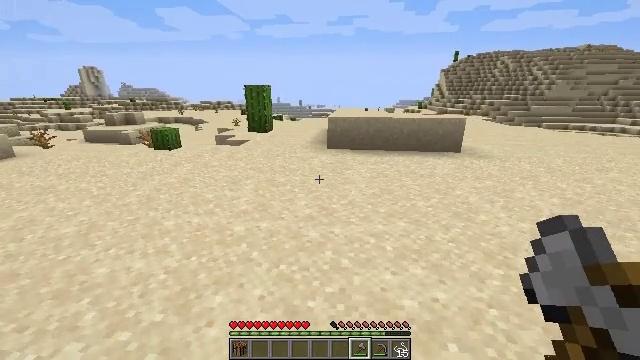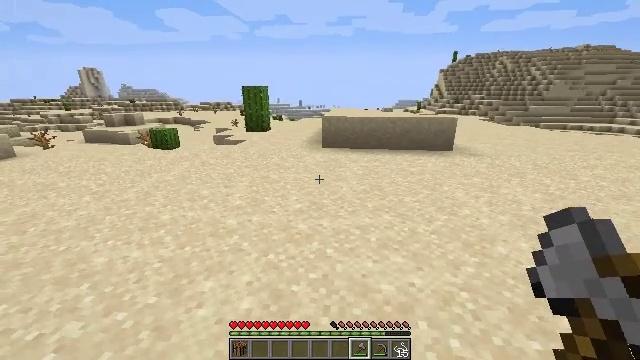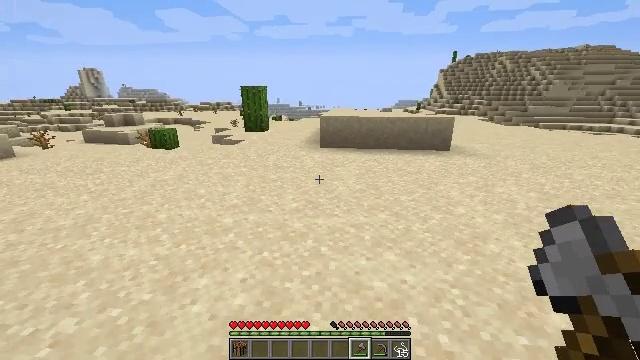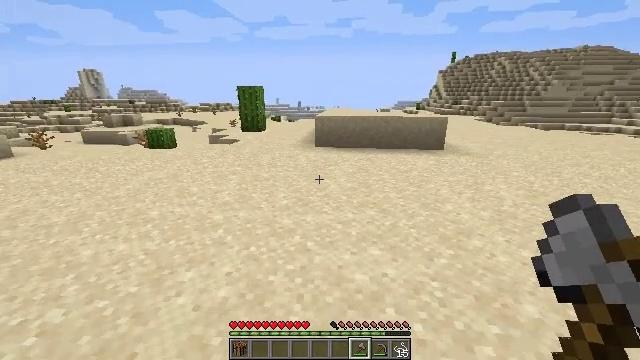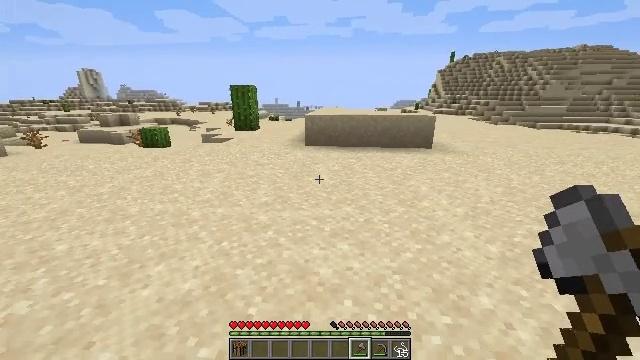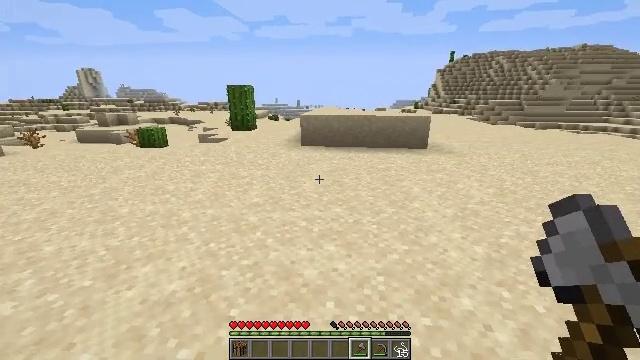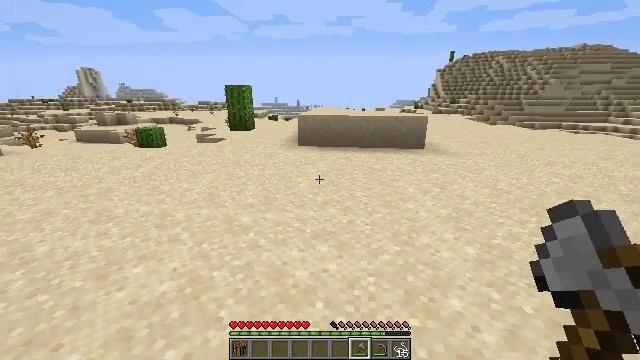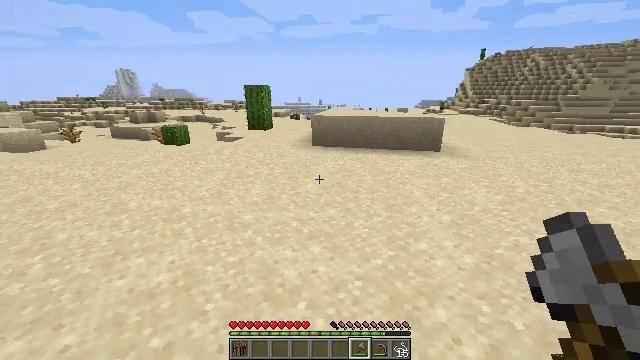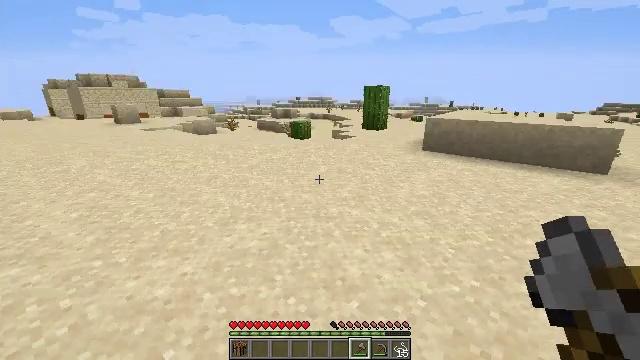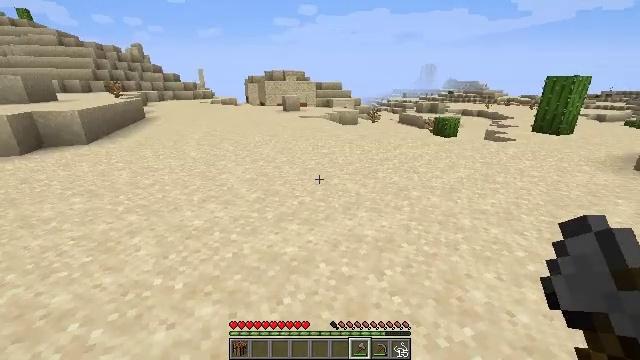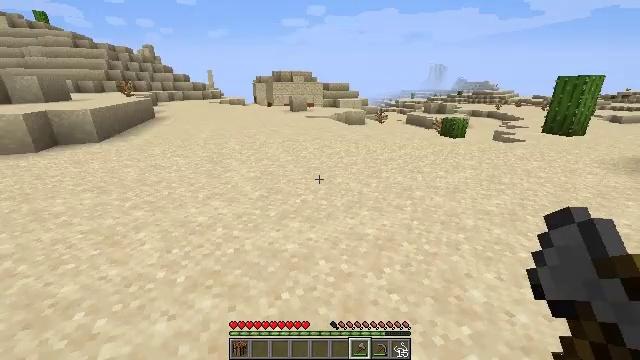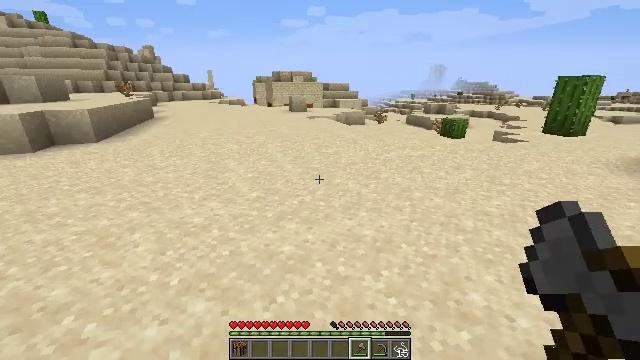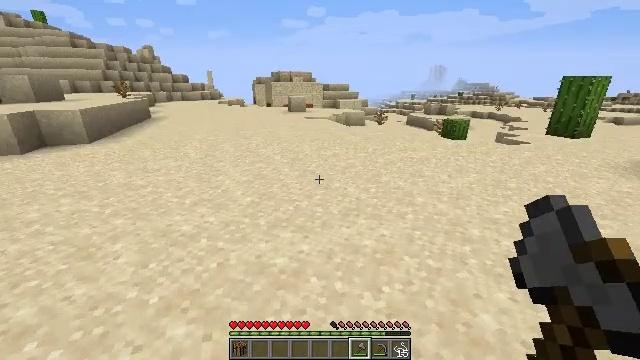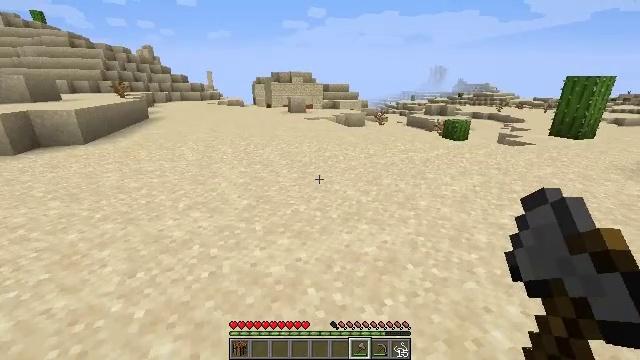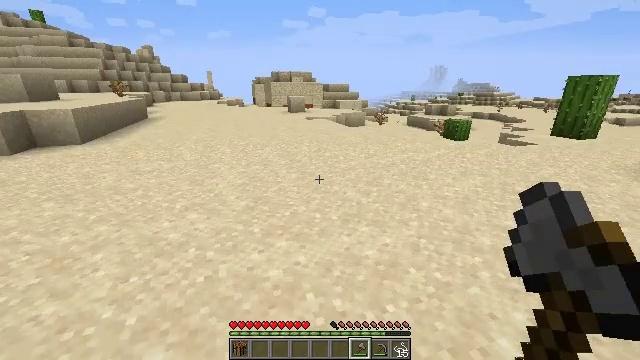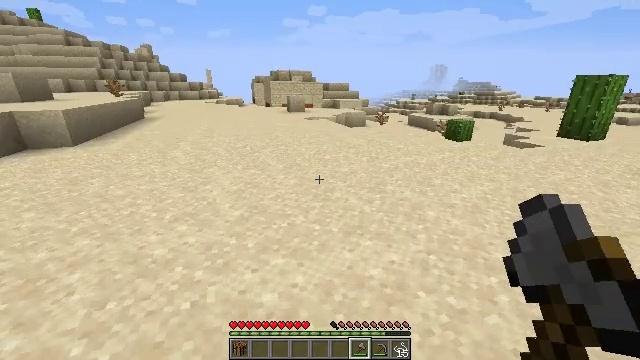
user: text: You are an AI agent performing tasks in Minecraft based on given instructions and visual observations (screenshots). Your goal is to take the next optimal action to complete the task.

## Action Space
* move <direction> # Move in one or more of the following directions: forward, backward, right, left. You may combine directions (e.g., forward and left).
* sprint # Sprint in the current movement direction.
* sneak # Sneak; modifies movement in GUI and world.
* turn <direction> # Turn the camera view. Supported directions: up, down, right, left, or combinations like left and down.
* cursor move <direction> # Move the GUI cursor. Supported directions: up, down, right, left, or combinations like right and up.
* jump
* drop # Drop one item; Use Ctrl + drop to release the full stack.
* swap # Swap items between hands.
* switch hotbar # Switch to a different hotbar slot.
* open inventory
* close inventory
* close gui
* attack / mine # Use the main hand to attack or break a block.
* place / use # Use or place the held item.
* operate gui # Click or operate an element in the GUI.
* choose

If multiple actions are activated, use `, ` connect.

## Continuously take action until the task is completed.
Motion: motion action
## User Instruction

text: Kill mobs.
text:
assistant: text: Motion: move back and move right
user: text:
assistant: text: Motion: move right
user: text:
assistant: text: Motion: move right
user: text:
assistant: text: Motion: move right
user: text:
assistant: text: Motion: move right
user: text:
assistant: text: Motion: move right
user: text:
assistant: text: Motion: move right, turn left
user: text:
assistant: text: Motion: move right, turn left
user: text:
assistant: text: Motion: turn left and down
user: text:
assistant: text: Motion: move forward, turn left
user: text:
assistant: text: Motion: move forward
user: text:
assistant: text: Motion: move forward
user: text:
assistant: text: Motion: move forward
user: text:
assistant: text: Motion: move forward
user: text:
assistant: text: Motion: move forward
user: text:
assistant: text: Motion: move forward
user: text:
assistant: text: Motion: move forward
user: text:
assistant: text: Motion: move forward
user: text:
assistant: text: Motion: move forward
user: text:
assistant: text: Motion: move forward, turn right
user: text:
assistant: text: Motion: move forward and move right, turn right
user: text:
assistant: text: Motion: move forward and move right, turn right
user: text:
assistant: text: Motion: move forward and move right, turn right and up
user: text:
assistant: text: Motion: move forward and move right, sprint, turn right and up
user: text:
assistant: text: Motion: move forward and move right, sprint, turn right and up
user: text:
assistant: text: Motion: move forward and move right, sprint
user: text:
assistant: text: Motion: move forward and move right, sprint
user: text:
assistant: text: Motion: move forward, sprint
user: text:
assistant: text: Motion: move forward, sprint
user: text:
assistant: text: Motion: move forward, sprint